Aerial crown-view tile of a tropical tree (Barro Colorado Island, Panama), acquired 20250715:
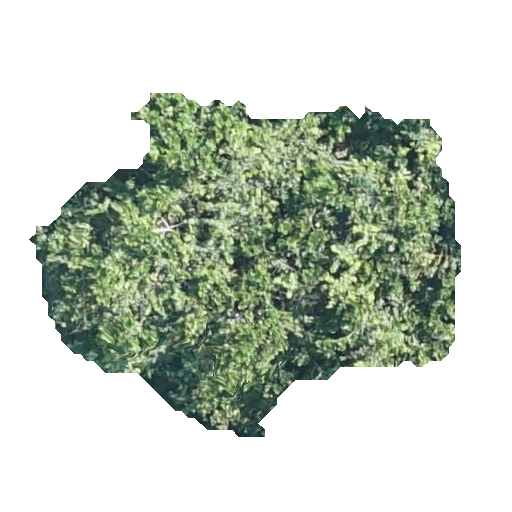
Species: Anacardium excelsum
GBIF accepted scientific name: Anacardium excelsum
Crown area: 150.925 m²